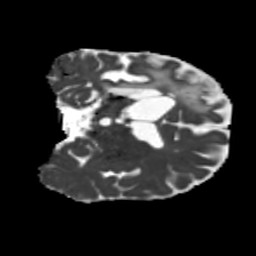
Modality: MD
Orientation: coronal
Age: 56
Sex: male
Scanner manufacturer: siemens
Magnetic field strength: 3 T
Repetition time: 5.25 s
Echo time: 0.08 s